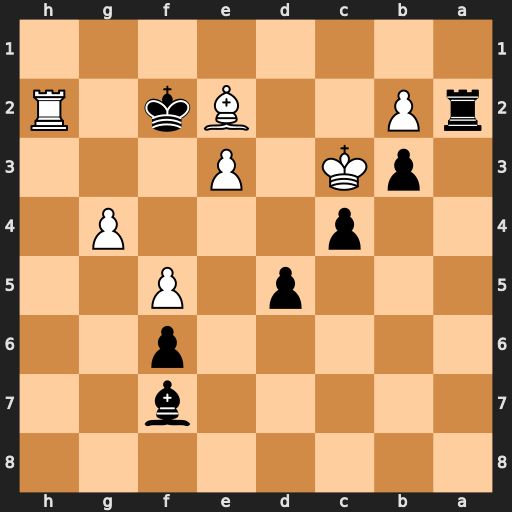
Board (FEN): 8/5b2/5p2/3p1P2/2p3P1/1pK1P3/rP2Bk1R/8
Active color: b
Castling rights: -
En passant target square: -
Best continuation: Kxe3 Bxc4 dxc4